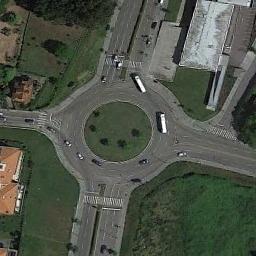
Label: roundabout